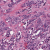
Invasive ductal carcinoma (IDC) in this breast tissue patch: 1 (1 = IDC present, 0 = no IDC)